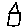
Label: house